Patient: sex M, age 61
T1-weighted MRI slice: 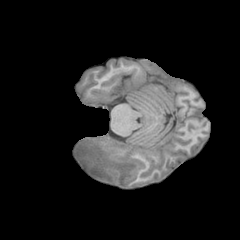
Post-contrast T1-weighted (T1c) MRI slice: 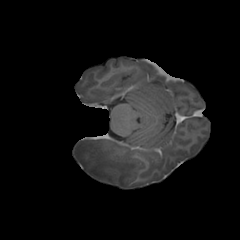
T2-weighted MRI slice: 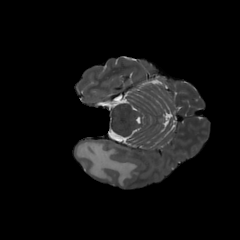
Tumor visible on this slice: yes
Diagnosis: Glioblastoma, IDH-wildtype
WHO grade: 4